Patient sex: M
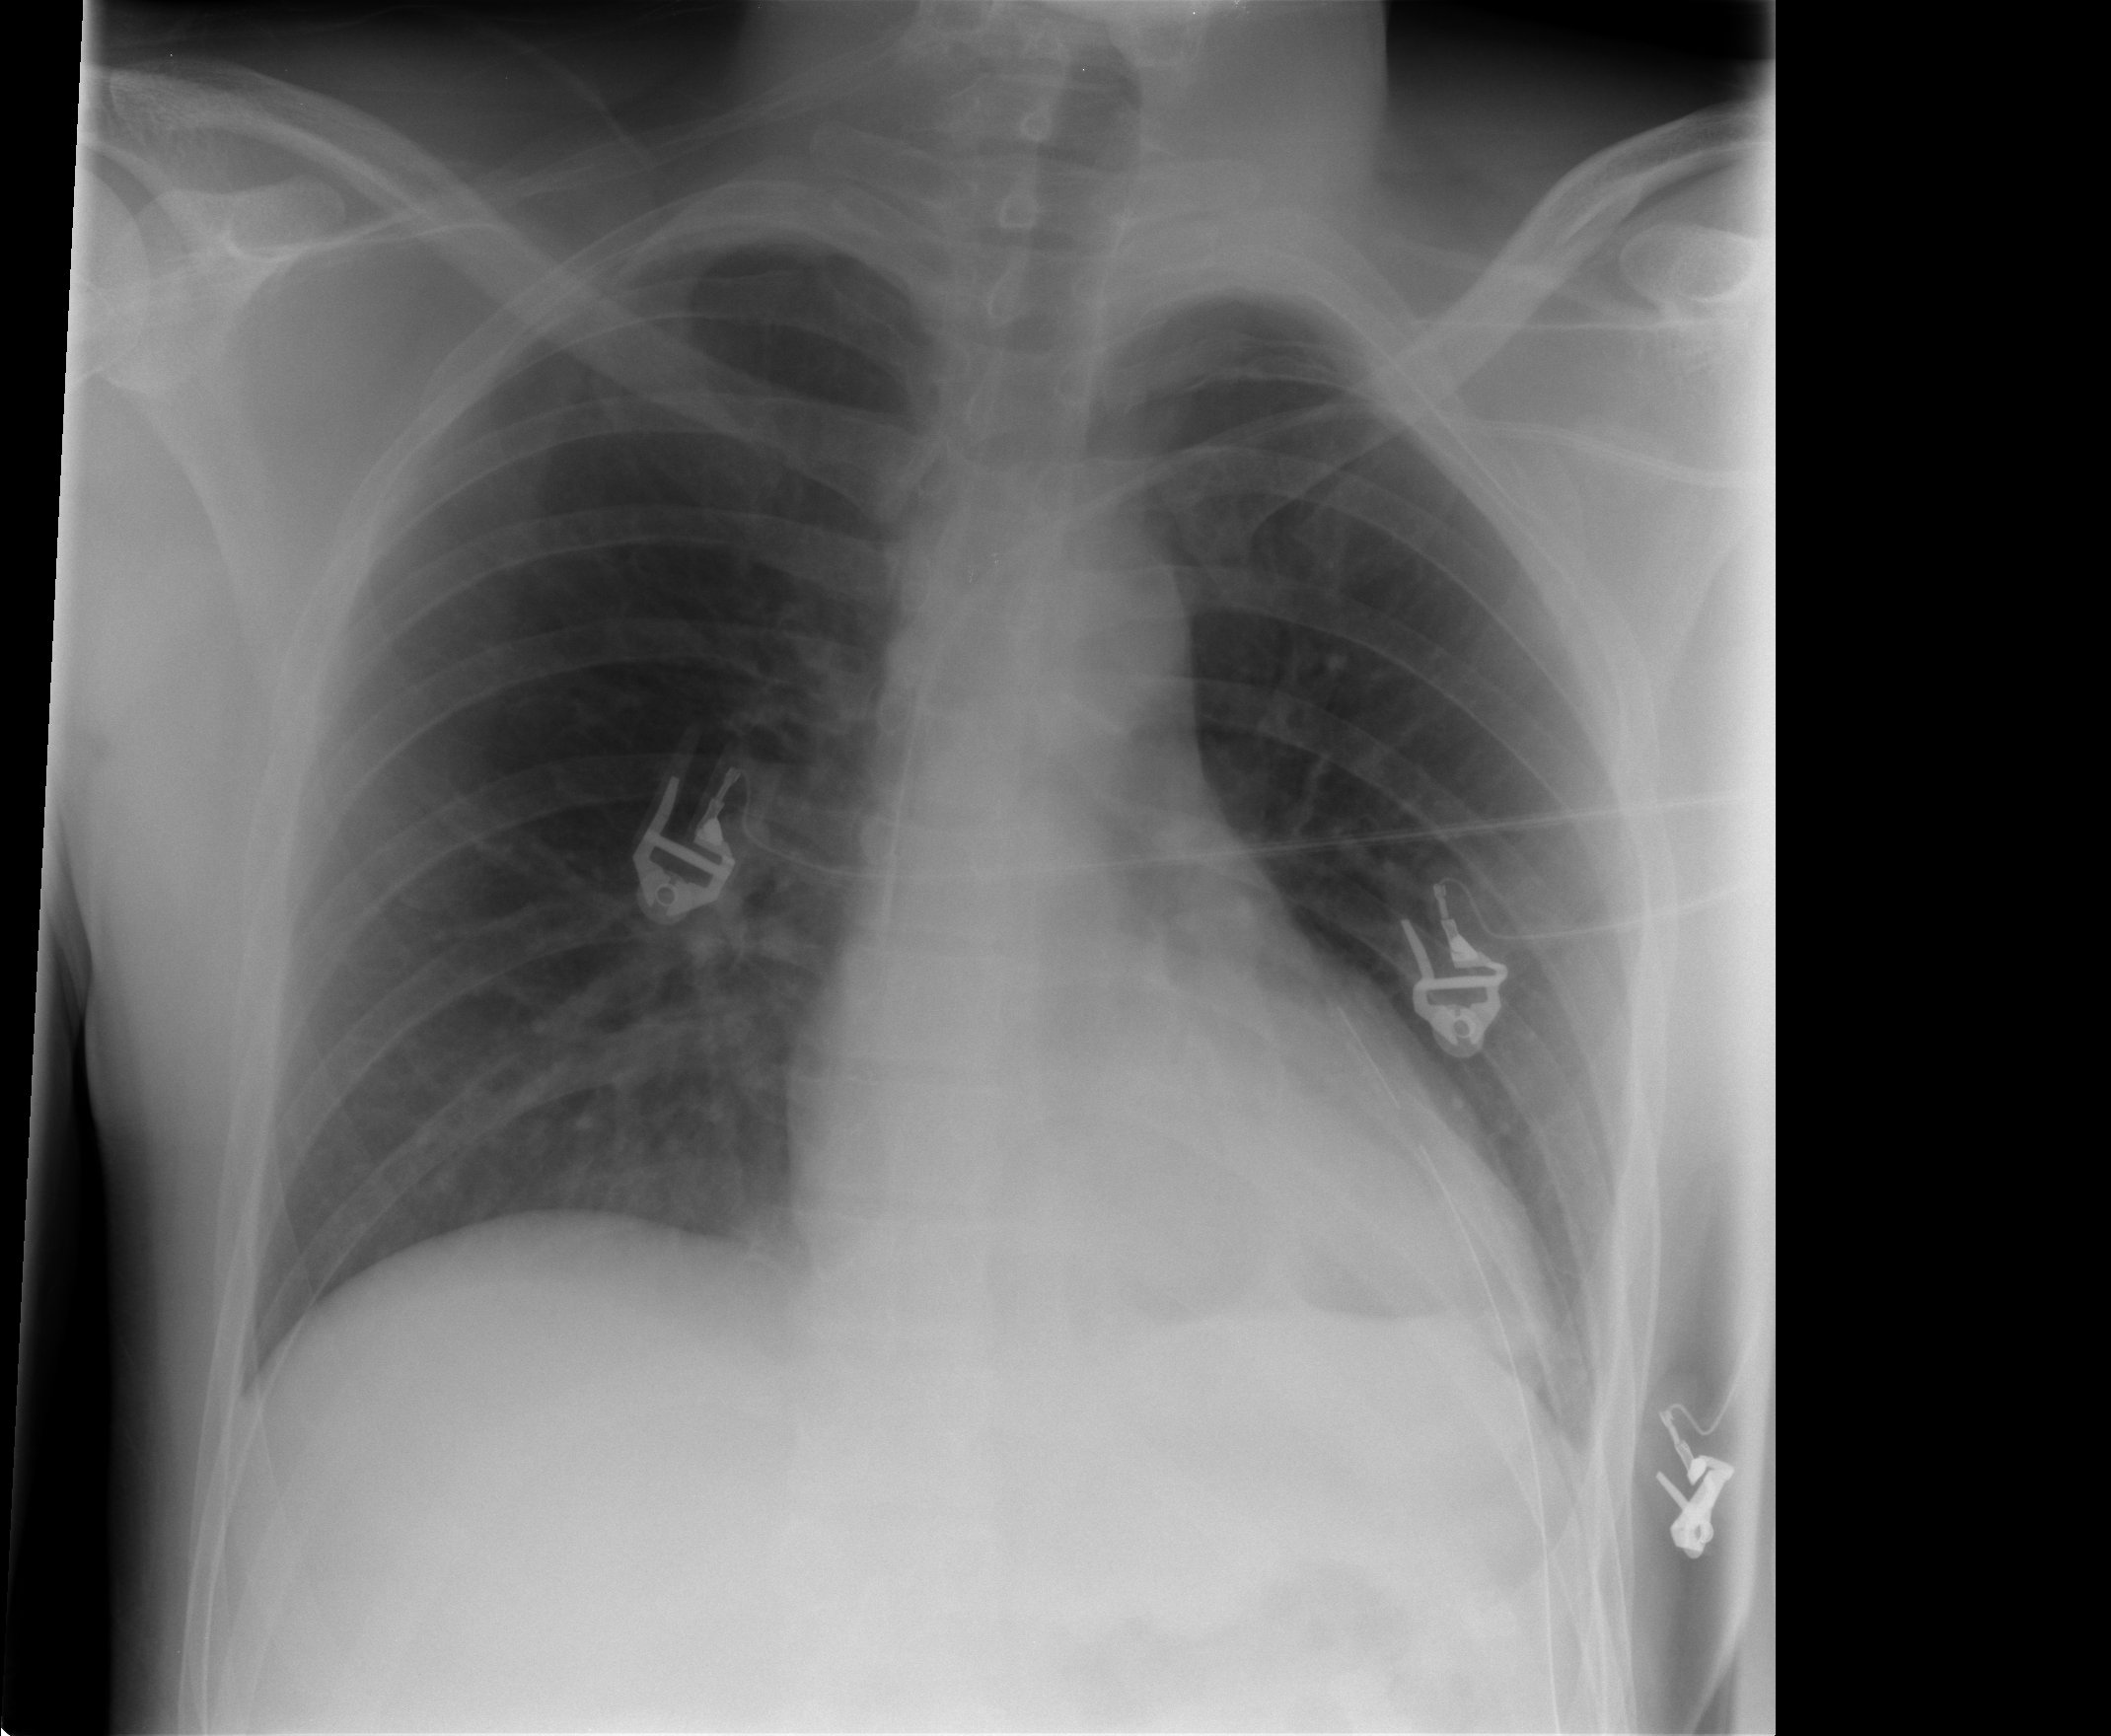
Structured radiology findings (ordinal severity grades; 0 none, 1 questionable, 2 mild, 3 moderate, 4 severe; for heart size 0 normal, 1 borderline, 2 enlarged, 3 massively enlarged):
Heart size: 0
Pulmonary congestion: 0
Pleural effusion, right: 0
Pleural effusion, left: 0
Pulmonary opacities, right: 0
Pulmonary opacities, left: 0
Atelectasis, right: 0
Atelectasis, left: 2